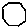
Label: hexagon